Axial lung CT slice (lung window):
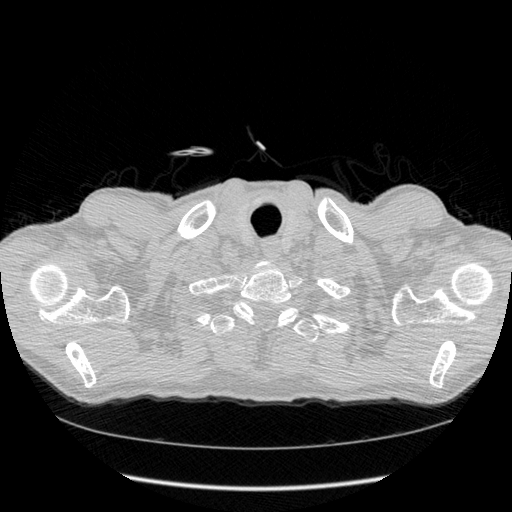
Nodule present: no